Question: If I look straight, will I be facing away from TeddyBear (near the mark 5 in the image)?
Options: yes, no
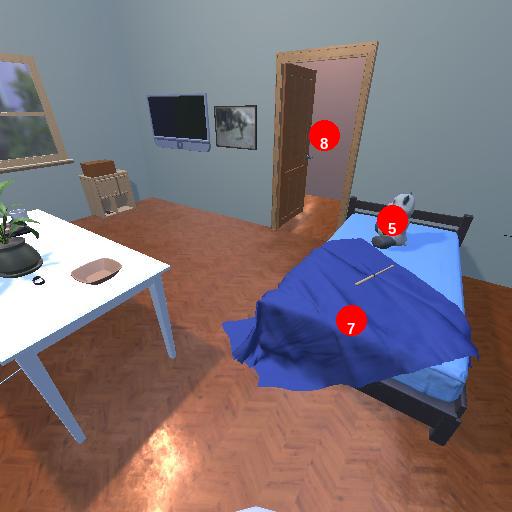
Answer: yes